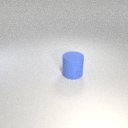
large blue rubber cylinder